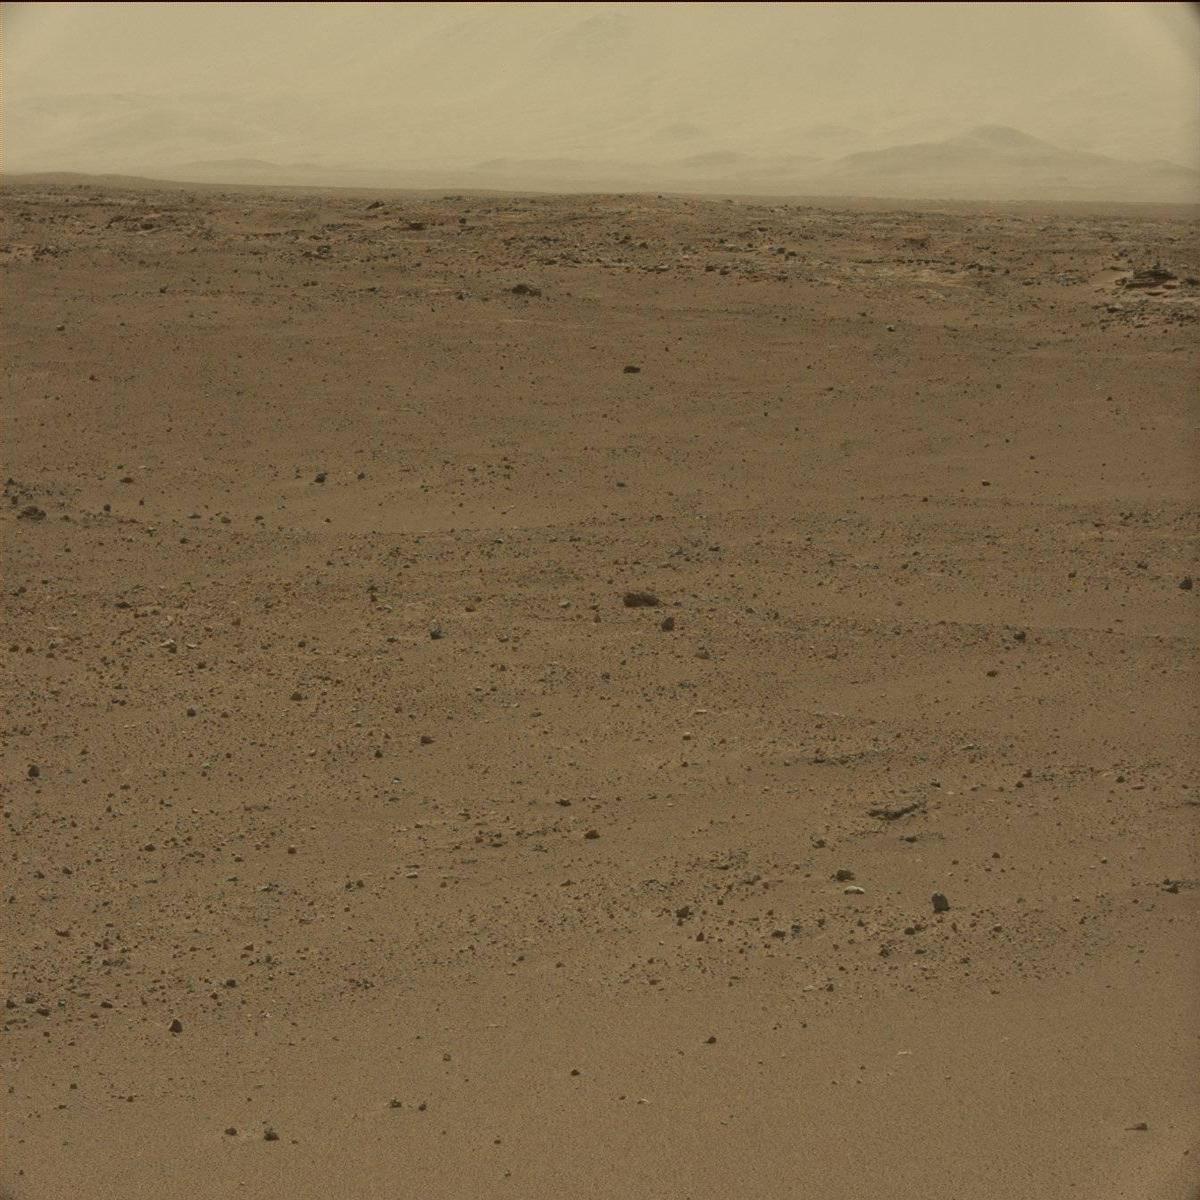
Terrain classes present: Bedrock, Ridge, Rock, Sand / Soil